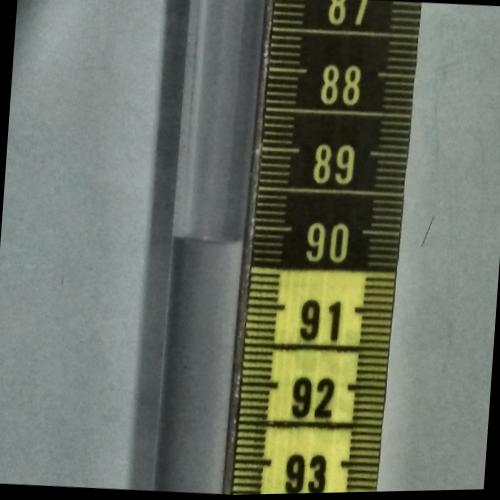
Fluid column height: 90.2 cm